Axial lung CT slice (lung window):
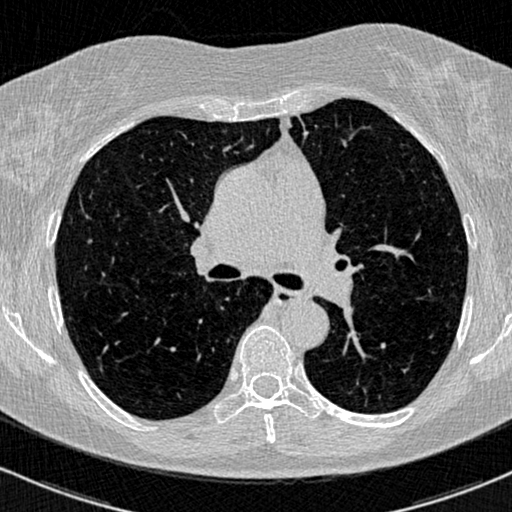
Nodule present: no